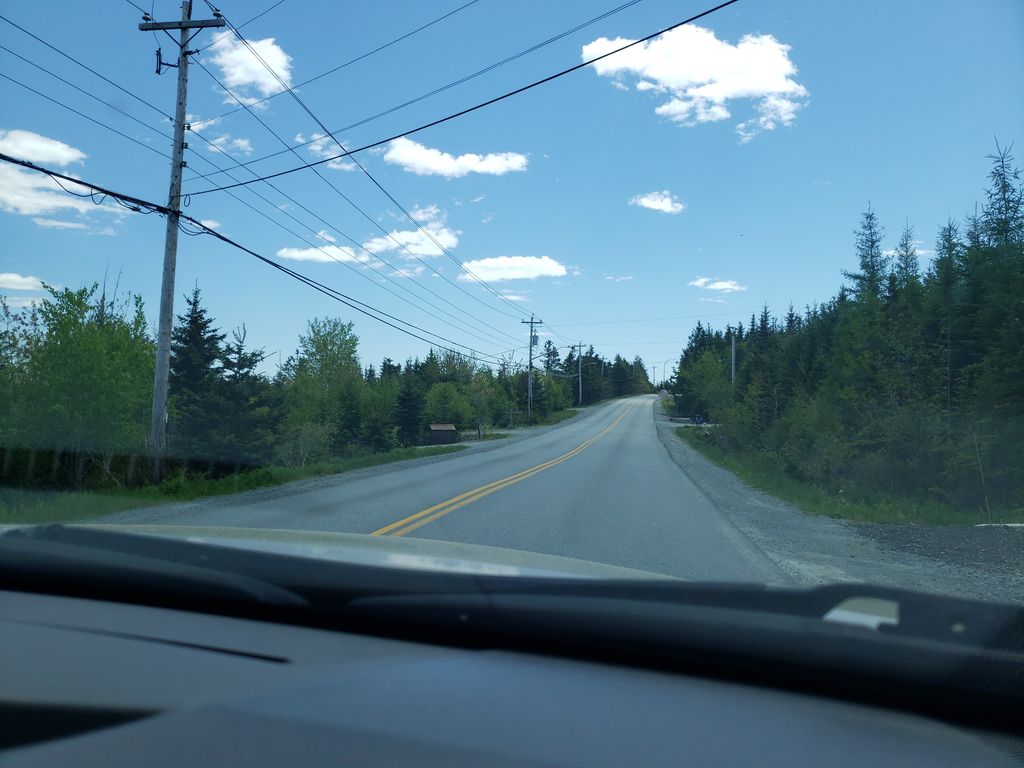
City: halifax